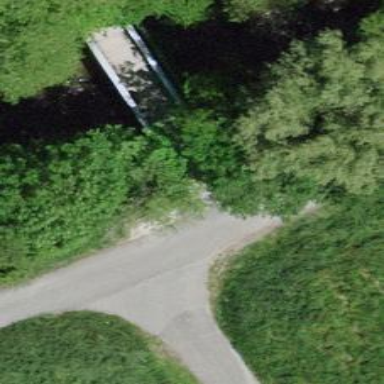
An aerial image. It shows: Bench.